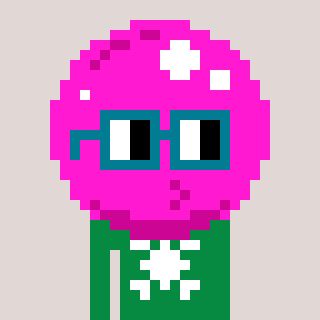
a pixel art character with square dark green glasses, a bubblegum-shaped head and a green-colored body on a warm background